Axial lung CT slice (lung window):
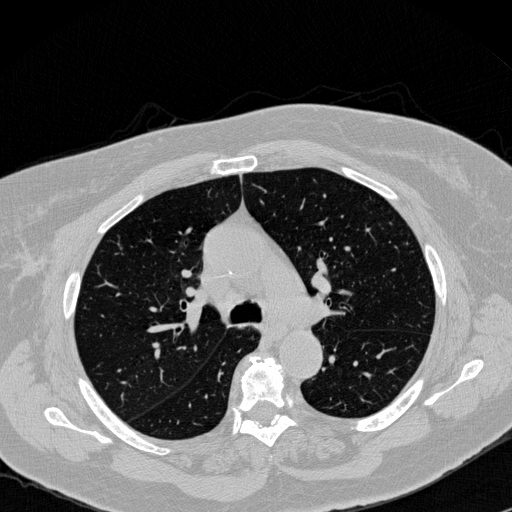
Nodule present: no